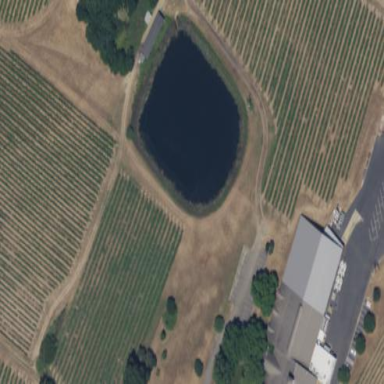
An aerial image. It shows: Water reservoir of the water storage type.